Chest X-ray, PA view. Patient: 42 years old, sex M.
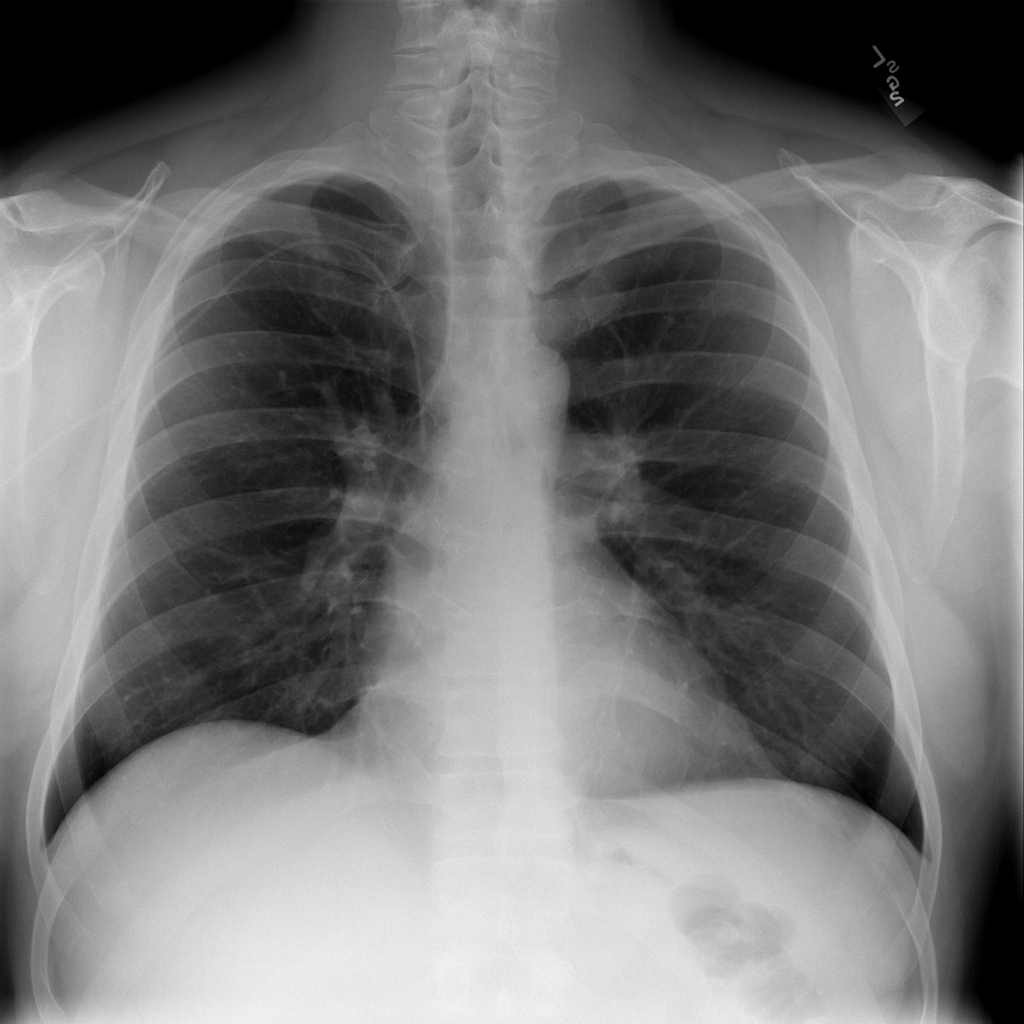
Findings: No Finding